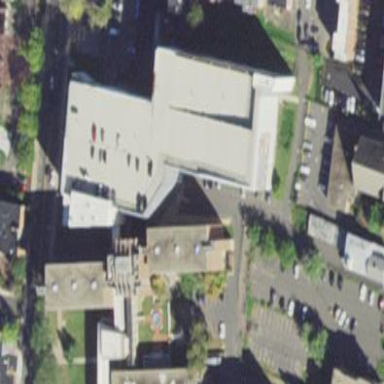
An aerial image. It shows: Multi-storey parking building with paved surface.